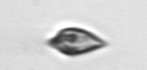
Label: Oxytoxum